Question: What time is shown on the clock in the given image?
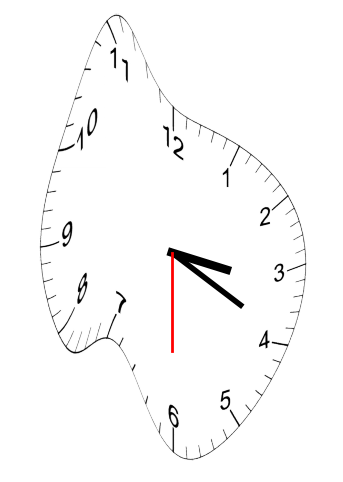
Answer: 03:19:30